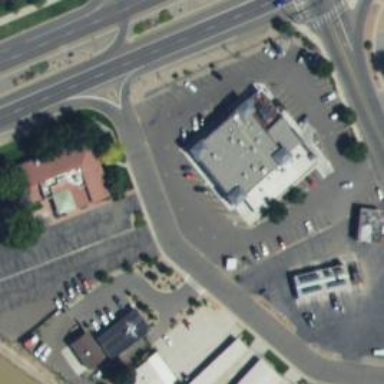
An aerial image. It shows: Commercial building.